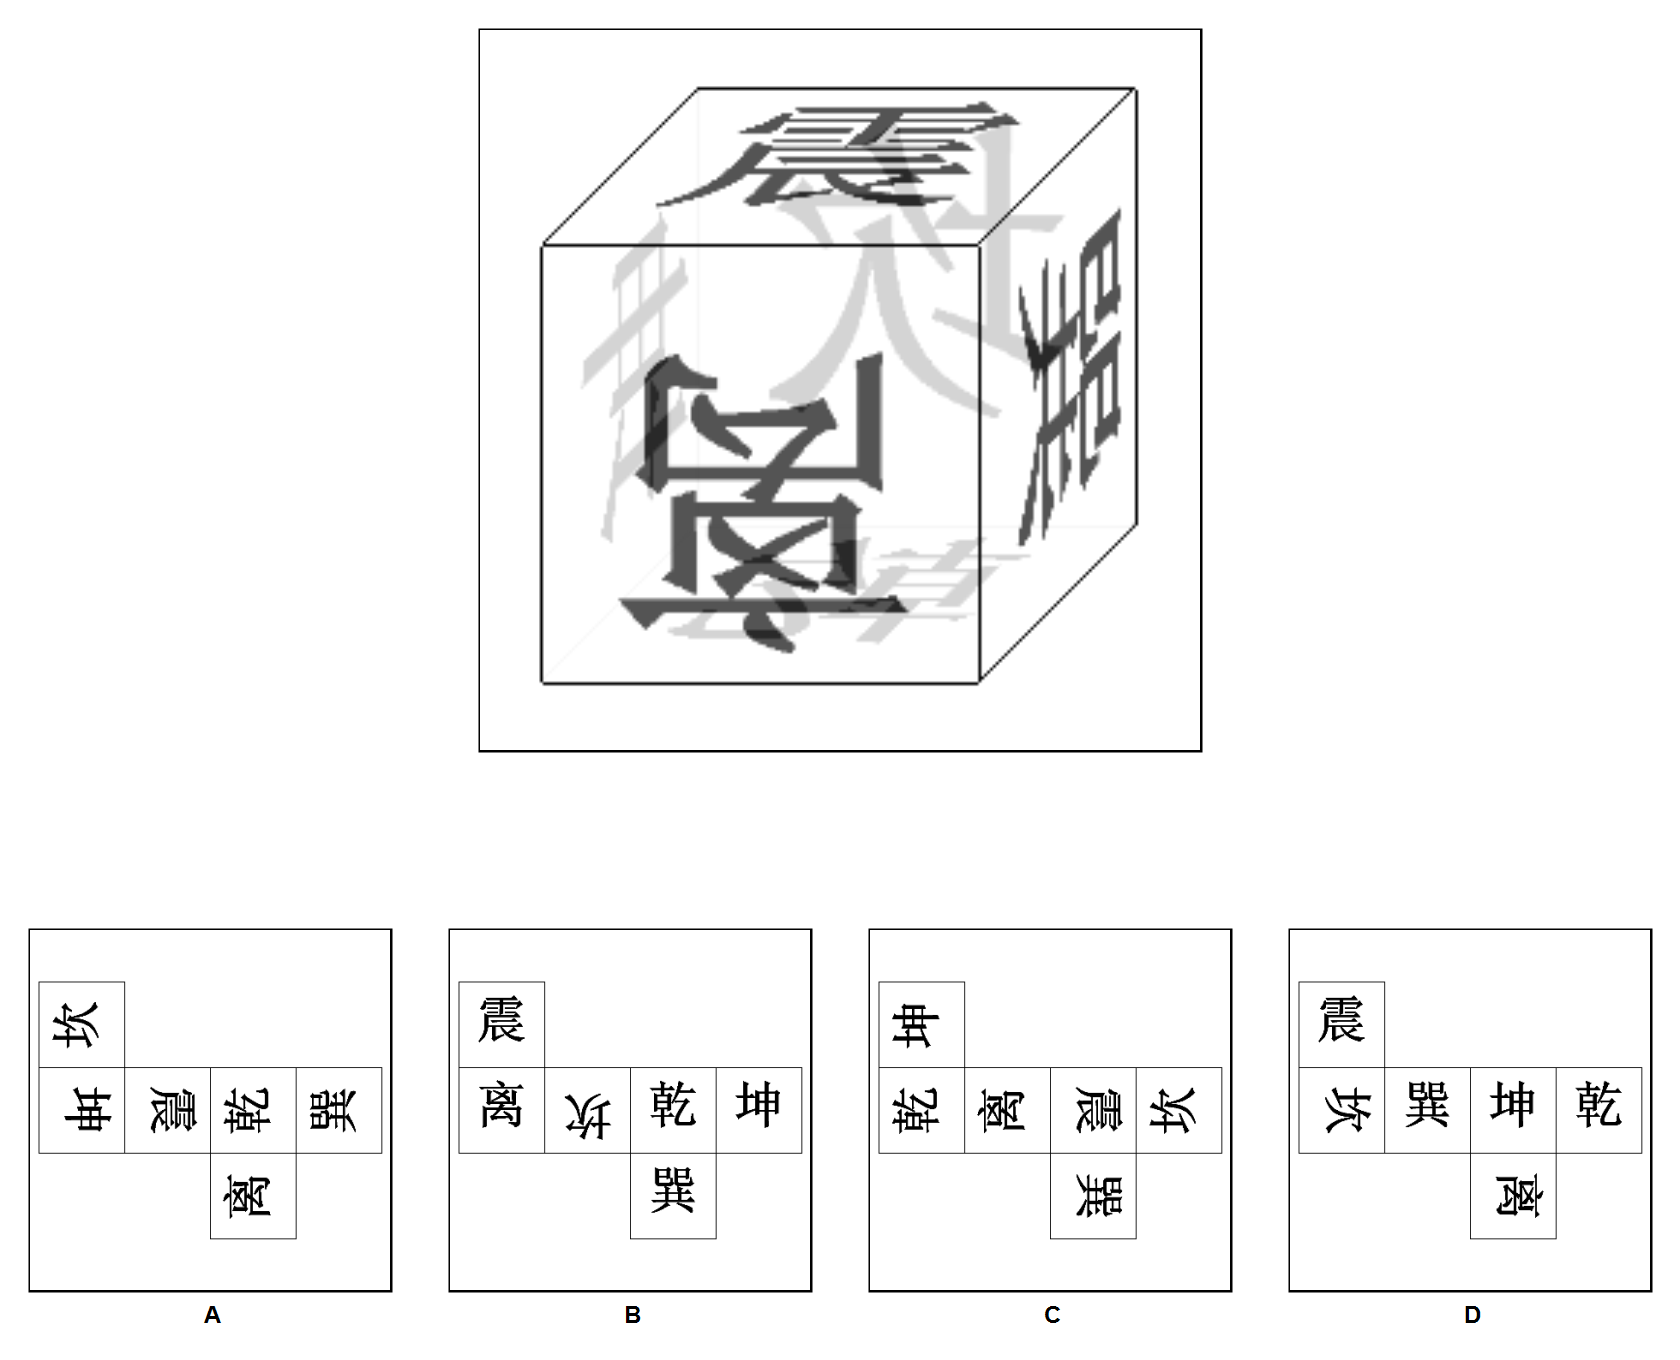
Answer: C